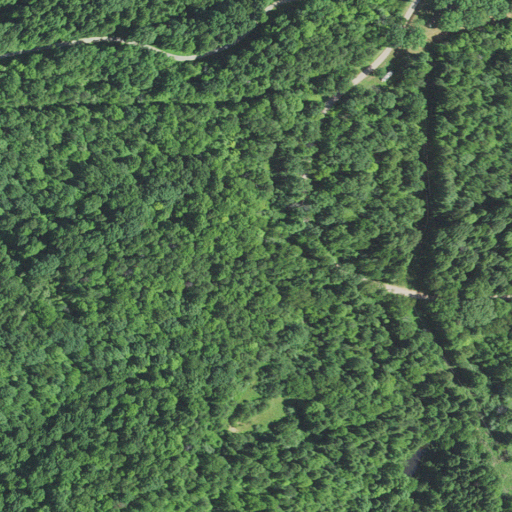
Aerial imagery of mountain in West Virginia named Hog Knob containing deciduous forest, open development, and mixed forest